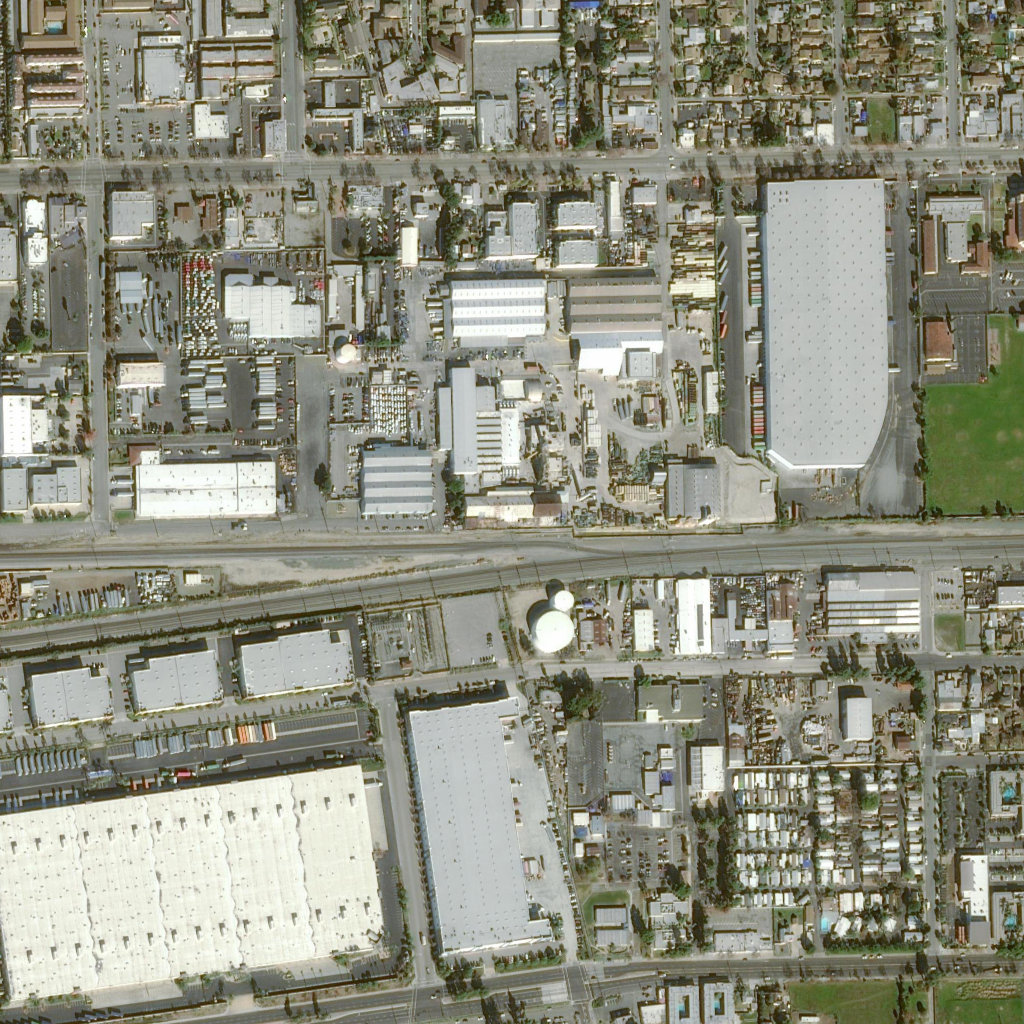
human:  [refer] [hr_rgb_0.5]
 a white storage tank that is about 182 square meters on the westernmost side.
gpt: <box>[[32, 33, 34, 35, 0]]</box>